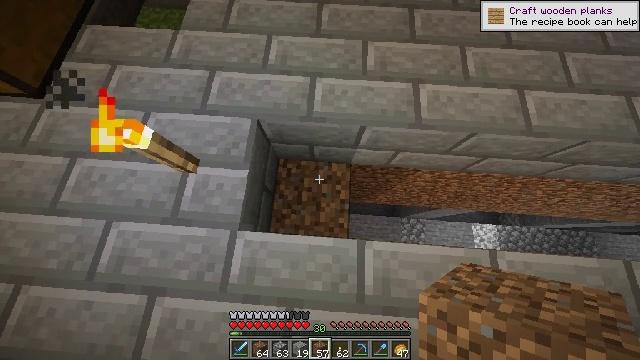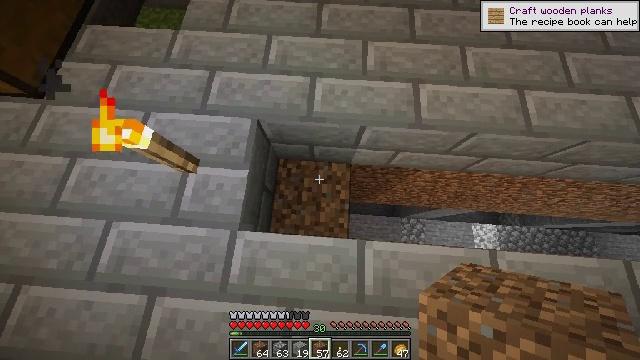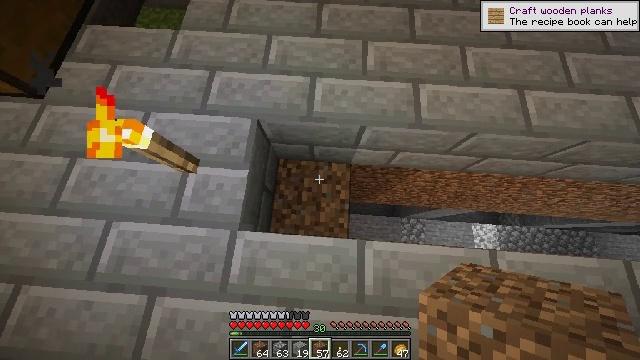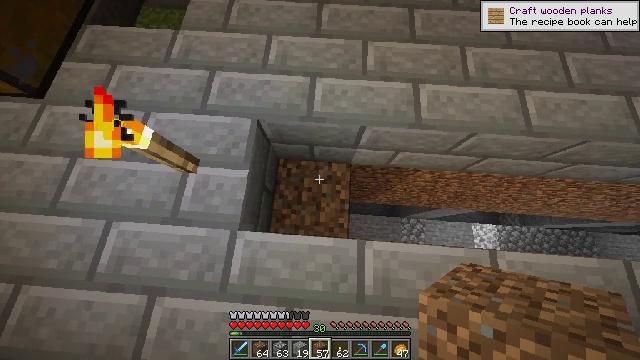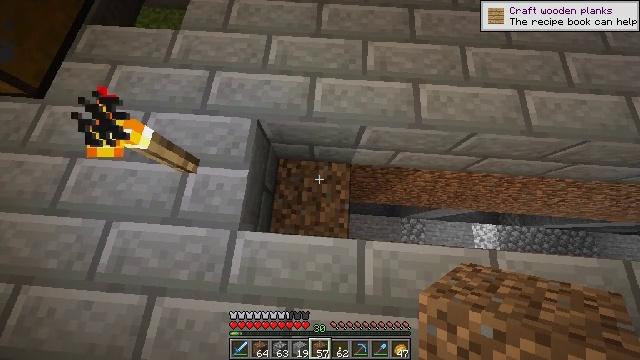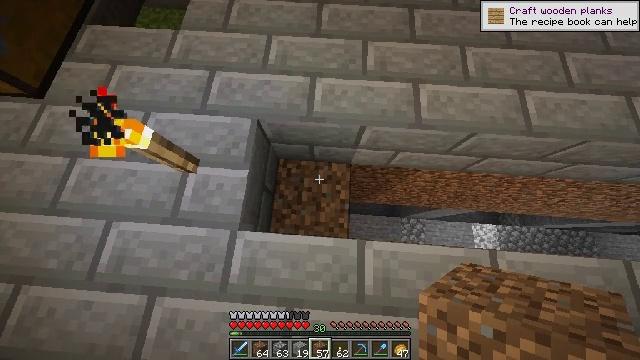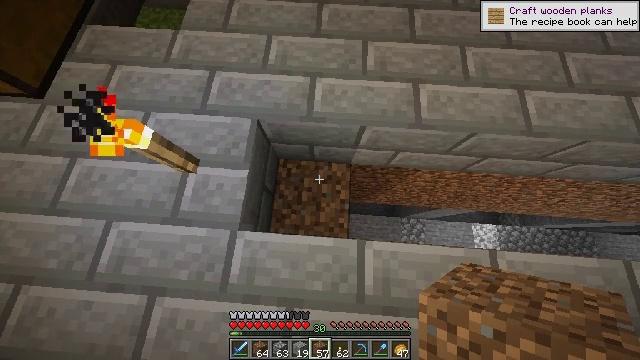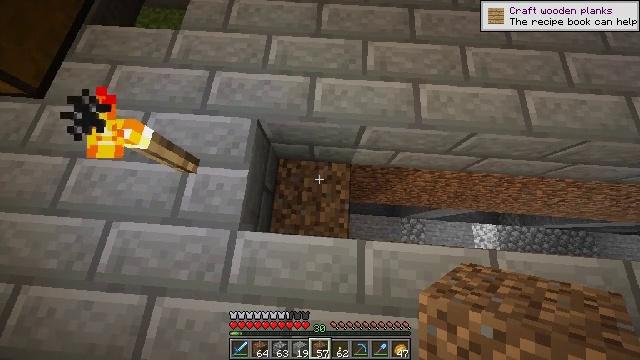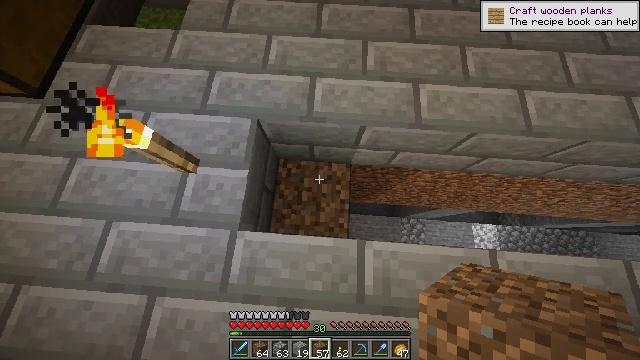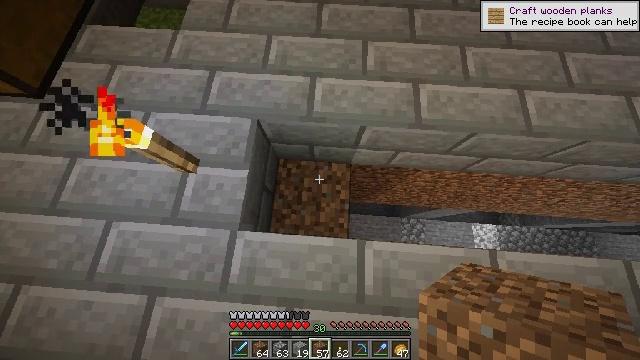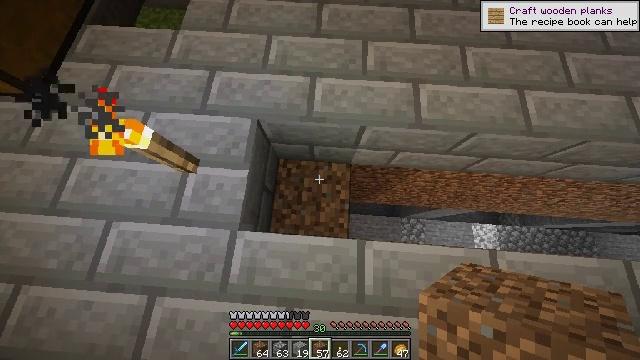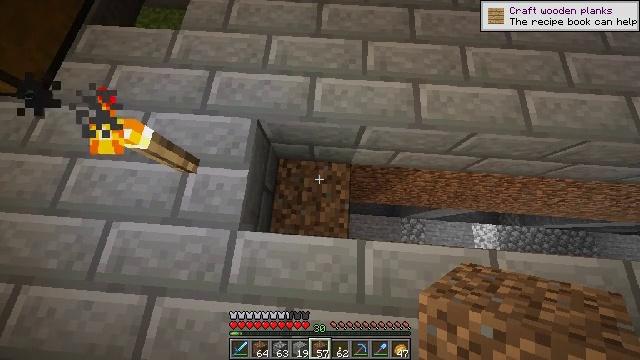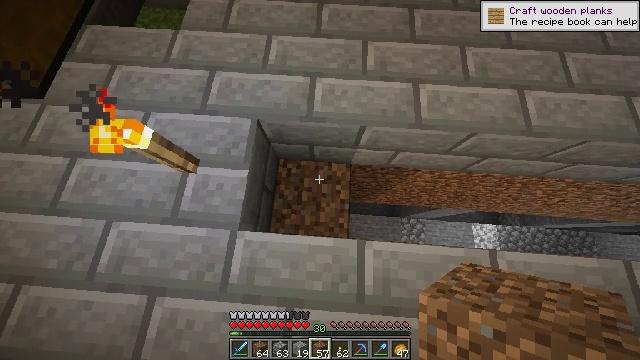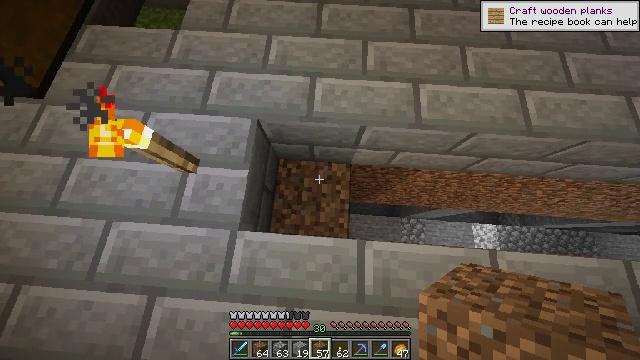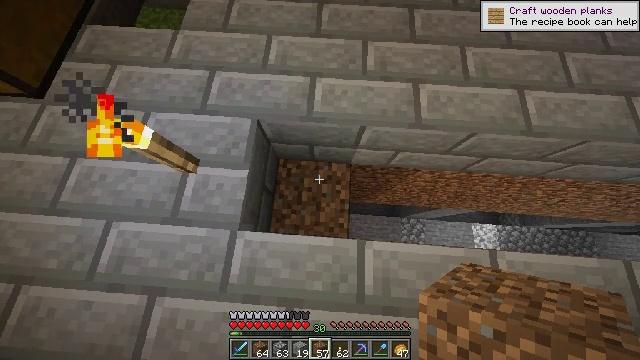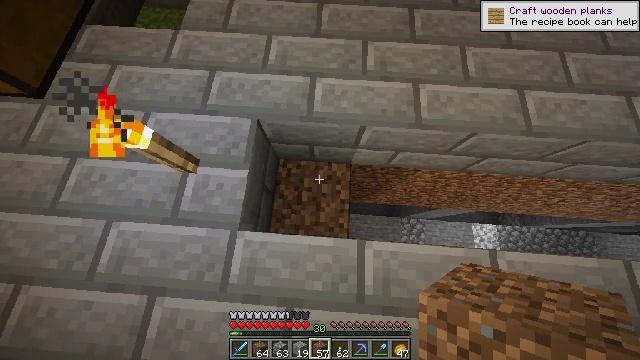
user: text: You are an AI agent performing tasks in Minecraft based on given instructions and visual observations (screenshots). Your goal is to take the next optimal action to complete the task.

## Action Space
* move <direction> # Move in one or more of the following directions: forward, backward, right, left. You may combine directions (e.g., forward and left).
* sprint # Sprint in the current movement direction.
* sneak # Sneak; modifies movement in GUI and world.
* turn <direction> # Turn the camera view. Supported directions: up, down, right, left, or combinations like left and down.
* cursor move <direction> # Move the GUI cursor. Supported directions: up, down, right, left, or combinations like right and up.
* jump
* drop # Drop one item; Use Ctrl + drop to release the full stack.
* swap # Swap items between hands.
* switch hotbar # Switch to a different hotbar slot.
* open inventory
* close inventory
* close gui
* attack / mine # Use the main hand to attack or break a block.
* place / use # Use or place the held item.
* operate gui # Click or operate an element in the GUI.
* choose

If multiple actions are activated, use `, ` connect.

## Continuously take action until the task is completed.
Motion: motion action
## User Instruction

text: Break the stone bricks to collect them.
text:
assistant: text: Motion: no_op
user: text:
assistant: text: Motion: no_op
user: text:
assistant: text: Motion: no_op
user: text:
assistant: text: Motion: no_op
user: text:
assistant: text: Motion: no_op
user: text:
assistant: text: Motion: no_op
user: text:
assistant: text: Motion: no_op
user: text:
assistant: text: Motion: no_op
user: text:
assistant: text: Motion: no_op
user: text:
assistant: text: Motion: no_op
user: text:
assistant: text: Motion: no_op
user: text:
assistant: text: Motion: no_op
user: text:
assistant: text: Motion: no_op
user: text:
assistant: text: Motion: no_op
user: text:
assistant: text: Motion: no_op
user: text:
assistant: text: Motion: no_op
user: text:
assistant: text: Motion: no_op
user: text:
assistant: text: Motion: no_op
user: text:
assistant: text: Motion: no_op
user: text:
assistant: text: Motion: no_op
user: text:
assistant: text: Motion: no_op
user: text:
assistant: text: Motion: no_op
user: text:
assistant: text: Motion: no_op
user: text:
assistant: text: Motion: no_op
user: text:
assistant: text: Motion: no_op
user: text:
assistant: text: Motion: no_op
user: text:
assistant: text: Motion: no_op
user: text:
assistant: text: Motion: no_op
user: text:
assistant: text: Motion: no_op
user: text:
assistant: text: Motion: no_op